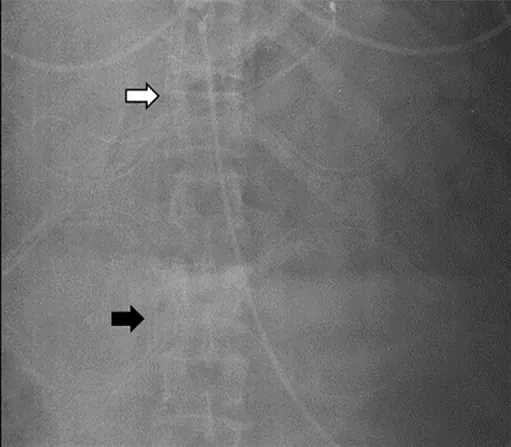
Double lumen cannula and inferior vena cava filter. . Inferior vena cava filter and tip of the double lumen cannula was
confirmed with daily x-rays due to potential filter migration. The white
arrow indicates the tip of the double lumen cannula, and the black arrow
indicates the inferior vena cava filter.
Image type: radiology (x_ray)